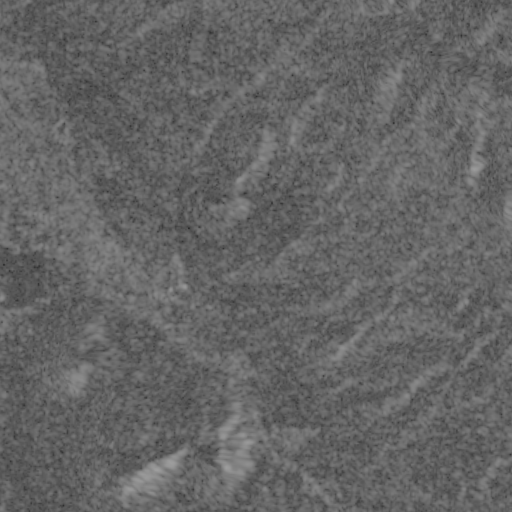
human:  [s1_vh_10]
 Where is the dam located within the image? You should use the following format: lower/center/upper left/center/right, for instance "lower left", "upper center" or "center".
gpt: The dam is located in the center left of the image.
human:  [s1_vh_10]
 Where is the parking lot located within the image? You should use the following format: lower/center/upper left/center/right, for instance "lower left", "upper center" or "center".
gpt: The parking lot is located in the lower center of the image.
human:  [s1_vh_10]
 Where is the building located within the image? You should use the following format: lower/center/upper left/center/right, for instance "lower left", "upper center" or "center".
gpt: The building is located in the lower center of the image.
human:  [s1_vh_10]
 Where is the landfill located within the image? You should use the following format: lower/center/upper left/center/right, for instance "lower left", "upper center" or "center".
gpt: There is no landfill in the image.

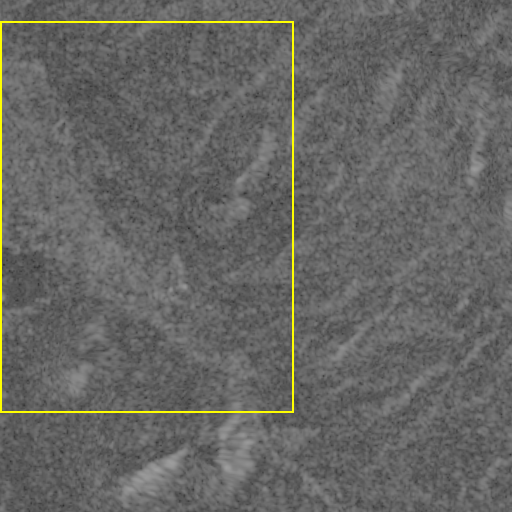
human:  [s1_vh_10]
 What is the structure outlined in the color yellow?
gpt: The structure outlined in yellow is a crop field.
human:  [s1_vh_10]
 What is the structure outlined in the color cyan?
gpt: There is no cyan outline.